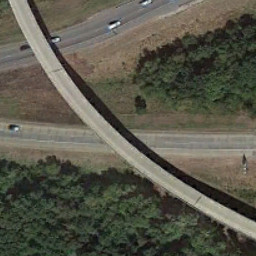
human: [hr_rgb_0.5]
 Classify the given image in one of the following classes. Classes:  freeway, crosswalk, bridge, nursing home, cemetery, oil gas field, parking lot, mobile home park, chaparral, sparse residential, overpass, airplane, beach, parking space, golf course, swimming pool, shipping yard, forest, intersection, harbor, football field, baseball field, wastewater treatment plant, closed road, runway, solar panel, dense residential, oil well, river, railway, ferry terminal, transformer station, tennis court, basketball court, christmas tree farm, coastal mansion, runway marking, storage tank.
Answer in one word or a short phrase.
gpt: overpass